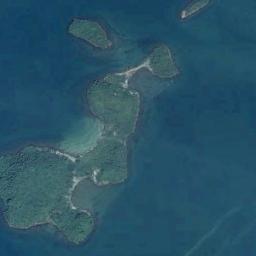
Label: island